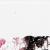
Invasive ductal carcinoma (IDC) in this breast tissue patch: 0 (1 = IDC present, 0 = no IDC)